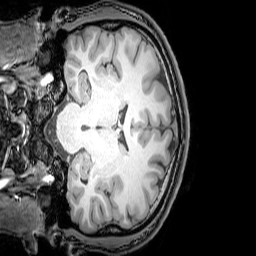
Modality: T1w
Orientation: coronal
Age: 23
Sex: male
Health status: healthy
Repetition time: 0.081 s
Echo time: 0.037 s